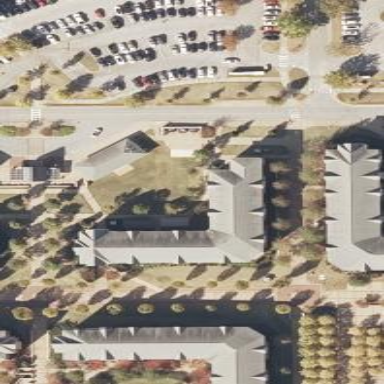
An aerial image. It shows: Dormitory building.